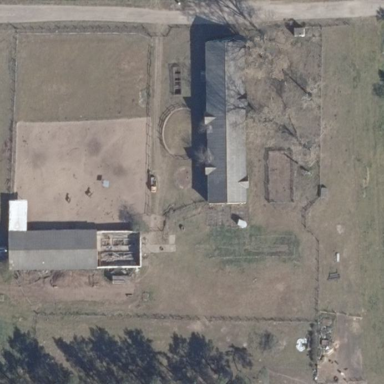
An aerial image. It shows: Farmyard area.